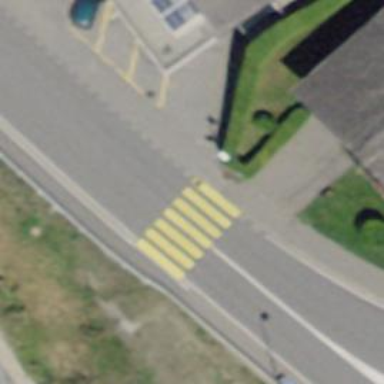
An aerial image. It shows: Marked road crossing with visible markings.